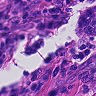
Metastatic tissue present: yes